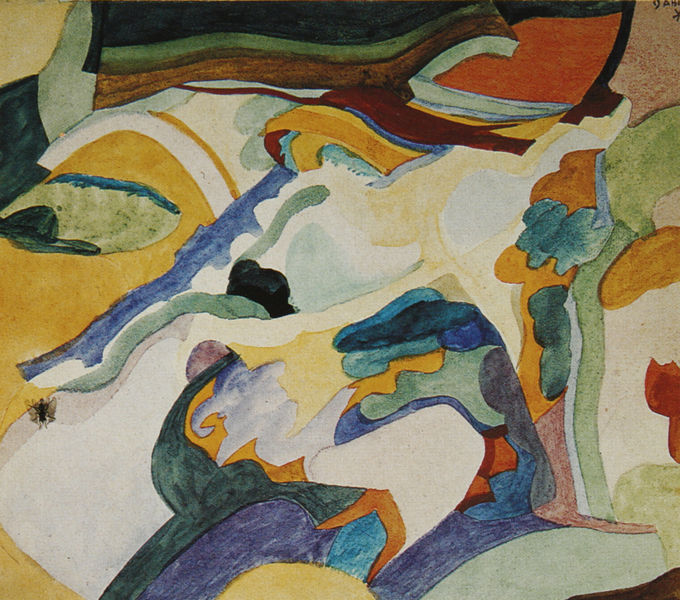
Titel: Farben der Natur
Künstler: Boris Ender
Standort: Moskau
Institution: Privatsammlung
Schlagwörter: blau, gemälde, gelb, grün, braun, bunt, orange, schwarz, rot, felder, rosa, flächen, lila, violett, zacken